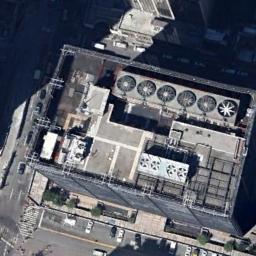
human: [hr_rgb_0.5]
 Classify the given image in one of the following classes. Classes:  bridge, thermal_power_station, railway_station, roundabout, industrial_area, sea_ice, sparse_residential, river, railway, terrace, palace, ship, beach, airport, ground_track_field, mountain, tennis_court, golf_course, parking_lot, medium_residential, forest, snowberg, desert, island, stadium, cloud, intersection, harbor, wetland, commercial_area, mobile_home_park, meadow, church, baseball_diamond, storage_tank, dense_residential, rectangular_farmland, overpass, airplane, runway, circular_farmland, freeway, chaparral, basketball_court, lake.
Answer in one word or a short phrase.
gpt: commercial_area